Question: My knowledge of maths is limited which is why I am probably stuck. I have a spectra to which I am trying to fit two Gaussian peaks. I can fit to the largest peak, but I cannot fit to the smallest peak. I understand that I need to sum the Gaussian function for the two peaks but I do not know where I have gone wrong. An image of my current output is shown:

The blue line is my data and the green line is my current fit. There is a shoulder to the left of the main peak in my data which I am currently trying to fit, using the following code:
'''
import matplotlib.pyplot as pt
import numpy as np
from scipy.optimize import leastsq
from pylab import *
time = []
counts = []
for i in open('/some/folder/to/file.txt', 'r'):
segs = i.split()
time.append(float(segs[0]))
counts.append(segs[1])
time_array = arange(len(time), dtype=float)
counts_array = arange(len(counts))
time_array[0:] = time
counts_array[0:] = counts
def model(time_array0, coeffs0):
a = coeffs0[0] + coeffs0[1] * np.exp( - ((time_array0-coeffs0[2])/coeffs0[3])**2 )
b = coeffs0[4] + coeffs0[5] * np.exp( - ((time_array0-coeffs0[6])/coeffs0[7])**2 )
c = a+b
return c
def residuals(coeffs, counts_array, time_array):
return counts_array - model(time_array, coeffs)
# 0 = baseline, 1 = amplitude, 2 = centre, 3 = width
peak1 = np.array([0,6337,16.2,4.47,0,2300,13.5,2], dtype=float)
#peak2 = np.array([0,2300,13.5,2], dtype=float)
x, flag = leastsq(residuals, peak1, args=(counts_array, time_array))
#z, flag = leastsq(residuals, peak2, args=(counts_array, time_array))
plt.plot(time_array, counts_array)
plt.plot(time_array, model(time_array, x), color = 'g')
#plt.plot(time_array, model(time_array, z), color = 'r')
plt.show()
'''
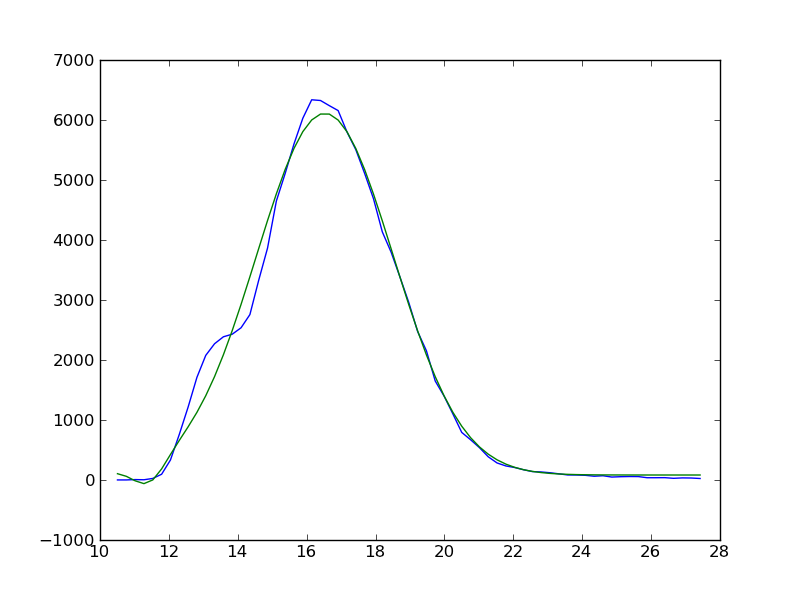
Answer: This code worked for me providing that you are only fitting a function that is a combination of two Gaussian distributions.
I just made a residuals function that adds two Gaussian functions and then subtracts them from the real data.
The parameters (p) that I passed to Numpy's least squares function include: the mean of the first Gaussian function (m), the difference in the mean from the first and second Gaussian functions (dm, i.e. the horizontal shift), the standard deviation of the first (sd1), and the standard deviation of the second (sd2).
'''
import numpy as np
from scipy.optimize import leastsq
import matplotlib.pyplot as plt
######################################
# Setting up test data
def norm(x, mean, sd):
norm = []
for i in range(x.size):
norm += [1.0/(sd*np.sqrt(2*np.pi))*np.exp(-(x[i] - mean)**2/(2*sd**2))]
return np.array(norm)
mean1, mean2 = 0, -2
std1, std2 = 0.5, 1
x = np.linspace(-20, 20, 500)
y_real = norm(x, mean1, std1) + norm(x, mean2, std2)
######################################
# Solving
m, dm, sd1, sd2 = [5, 10, 1, 1]
p = [m, dm, sd1, sd2] # Initial guesses for leastsq
y_init = norm(x, m, sd1) + norm(x, m + dm, sd2) # For final comparison plot
def res(p, y, x):
m, dm, sd1, sd2 = p
m1 = m
m2 = m1 + dm
y_fit = norm(x, m1, sd1) + norm(x, m2, sd2)
err = y - y_fit
return err
plsq = leastsq(res, p, args = (y_real, x))
y_est = norm(x, plsq[0][0], plsq[0][2]) + norm(x, plsq[0][0] + plsq[0][1], plsq[0][3])
plt.plot(x, y_real, label='Real Data')
plt.plot(x, y_init, 'r.', label='Starting Guess')
plt.plot(x, y_est, 'g.', label='Fitted')
plt.legend()
plt.show()
'''